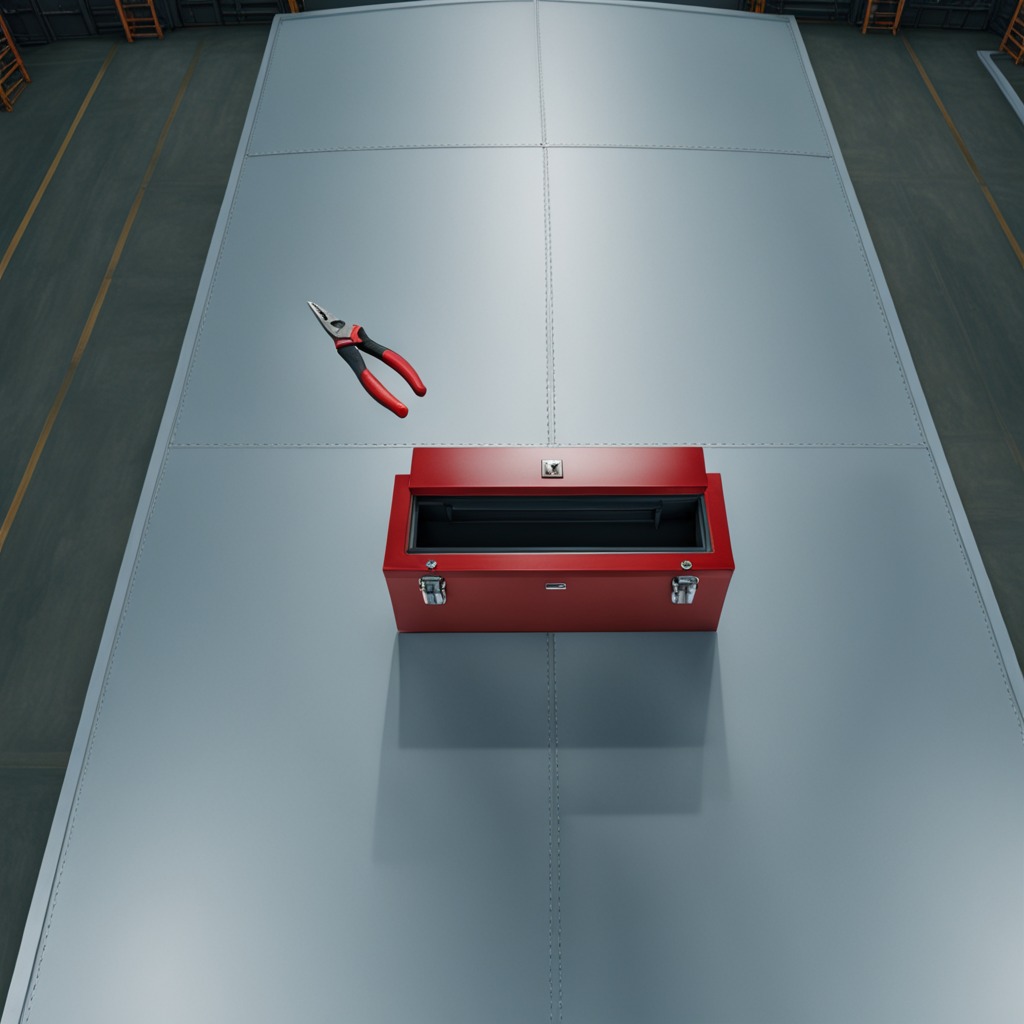
A plier is lying on the toolbox surface in an airplane hangar workshop 8K.